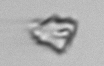
Label: detritus_transparent